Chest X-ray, AP view. Patient: 32 years old, sex F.
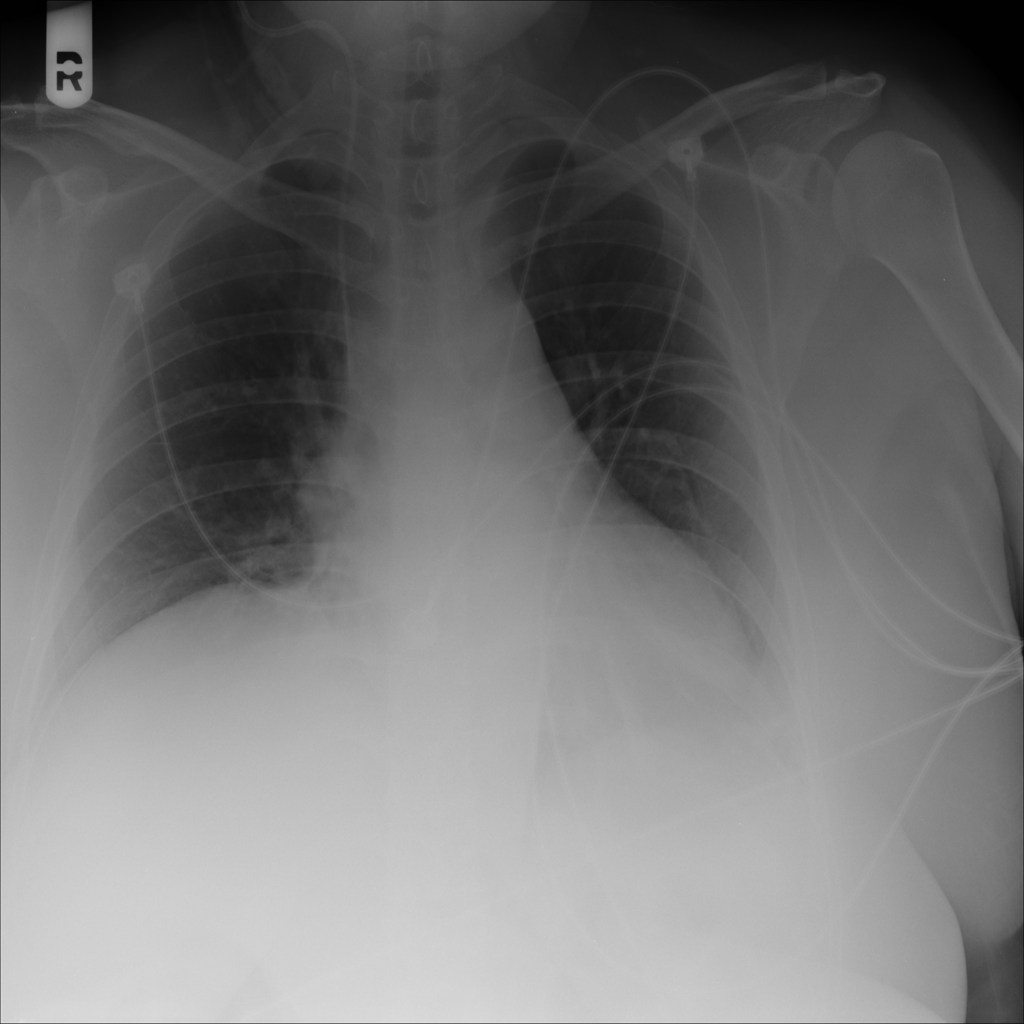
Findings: No Finding